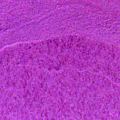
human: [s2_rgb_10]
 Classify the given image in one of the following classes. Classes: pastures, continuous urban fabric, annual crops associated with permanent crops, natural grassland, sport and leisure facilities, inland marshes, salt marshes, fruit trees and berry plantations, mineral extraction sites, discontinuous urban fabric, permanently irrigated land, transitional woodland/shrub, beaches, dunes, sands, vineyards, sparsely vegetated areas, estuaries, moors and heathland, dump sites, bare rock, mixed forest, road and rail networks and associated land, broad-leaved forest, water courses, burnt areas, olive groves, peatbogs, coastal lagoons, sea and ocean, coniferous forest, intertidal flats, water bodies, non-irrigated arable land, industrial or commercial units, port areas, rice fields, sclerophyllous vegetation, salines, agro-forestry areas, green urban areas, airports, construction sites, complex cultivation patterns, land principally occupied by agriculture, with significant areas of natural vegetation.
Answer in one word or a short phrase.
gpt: sea and ocean